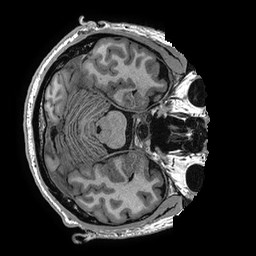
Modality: T1w
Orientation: axial
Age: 43
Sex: male
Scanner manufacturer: ge
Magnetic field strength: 3 T
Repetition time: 0.006952 s
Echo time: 0.00292 s